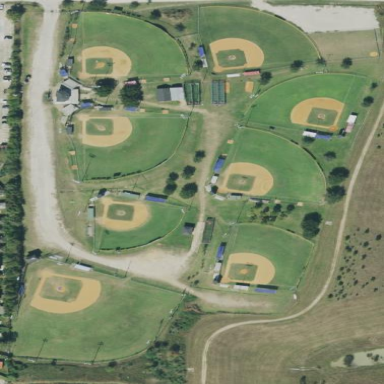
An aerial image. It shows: Sports centre specializing in baseball on leisure land.